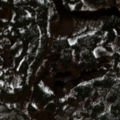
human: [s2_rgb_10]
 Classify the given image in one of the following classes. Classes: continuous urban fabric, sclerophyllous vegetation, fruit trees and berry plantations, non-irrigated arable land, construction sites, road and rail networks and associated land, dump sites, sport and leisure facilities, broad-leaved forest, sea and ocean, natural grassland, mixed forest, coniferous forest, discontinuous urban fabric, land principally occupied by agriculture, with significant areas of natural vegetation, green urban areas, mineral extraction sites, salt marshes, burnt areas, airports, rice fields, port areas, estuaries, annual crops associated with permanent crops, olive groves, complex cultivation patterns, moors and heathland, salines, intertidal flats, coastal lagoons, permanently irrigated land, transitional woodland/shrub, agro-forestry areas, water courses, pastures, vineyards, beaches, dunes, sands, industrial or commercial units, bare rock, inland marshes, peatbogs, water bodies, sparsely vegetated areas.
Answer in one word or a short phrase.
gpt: coniferous forest, transitional woodland/shrub